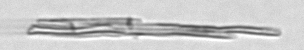
Label: fiber